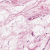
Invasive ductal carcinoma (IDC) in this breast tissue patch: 0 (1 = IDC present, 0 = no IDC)